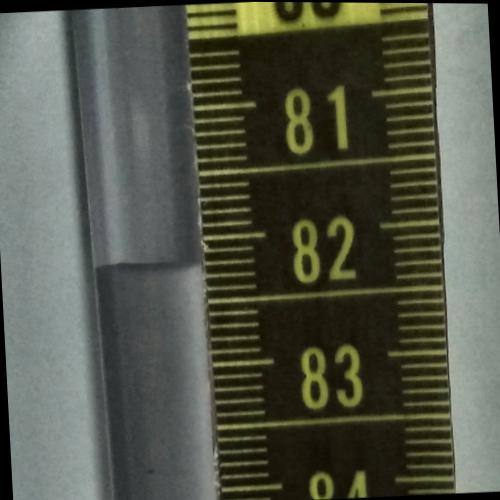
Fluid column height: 82.2 cm